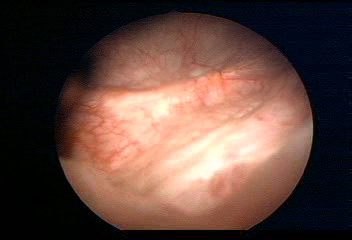
Modality: WLC
Class: Normal mucosa
Bladder cancer association: No